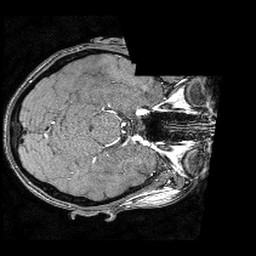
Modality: angio
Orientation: axial
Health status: ill
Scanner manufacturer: philips
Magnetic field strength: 3 T
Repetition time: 0.01824 s
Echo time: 0.003385 s